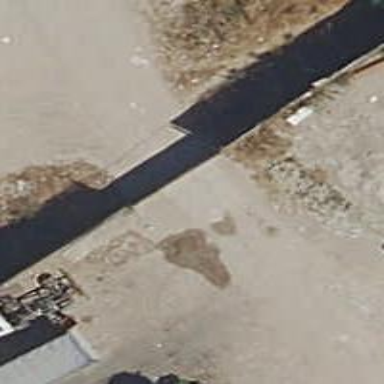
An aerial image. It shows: Wall is shown in the image.